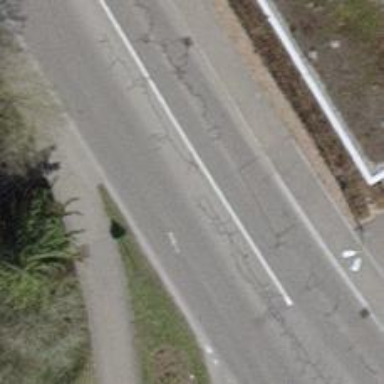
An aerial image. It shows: Marked crossing with pedestrian island.